Interaction volume radius: 5 \u00c5
Interaction volume height: 25 \u00c5
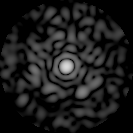
Disorder parameter: 0.8474